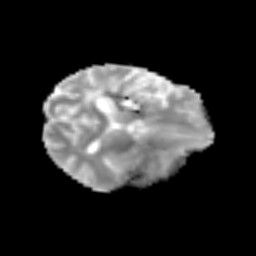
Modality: MD
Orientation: axial
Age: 51
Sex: female
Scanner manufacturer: siemens
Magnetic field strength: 3 T
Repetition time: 3.2 s
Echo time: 0.081 s